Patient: sex M, age 52
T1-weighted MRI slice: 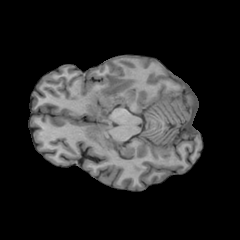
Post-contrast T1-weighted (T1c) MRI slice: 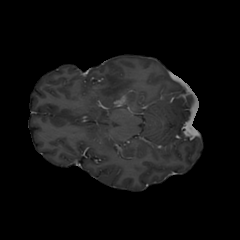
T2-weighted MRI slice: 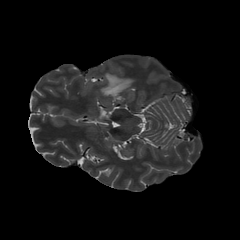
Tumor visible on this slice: yes
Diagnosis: Glioblastoma, IDH-wildtype
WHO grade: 4